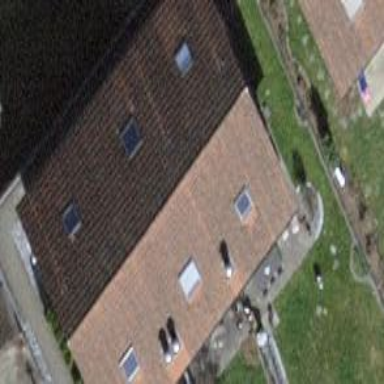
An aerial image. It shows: Residential building with tile roof.